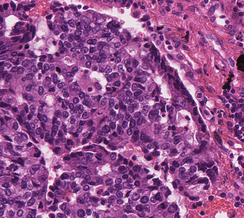
Tumor epithelial tissue: yes
Tumor-associated stroma tissue: yes
Normal tissue: no